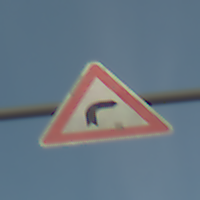
Verkehrszeichen: KurveRechts
Umgebung: Outdoor, Suburban
Tageszeit: SunriseSunset
Wetter: PartlyCloudy
Licht: Natural
Jahreszeit: NotSpecified
Kontrast: MediumContrast